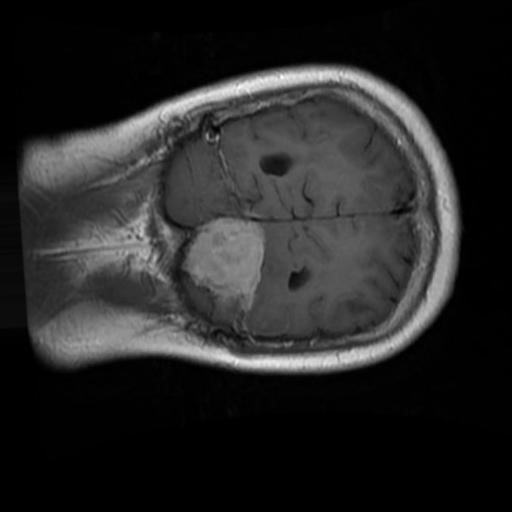
Label: brain_menin